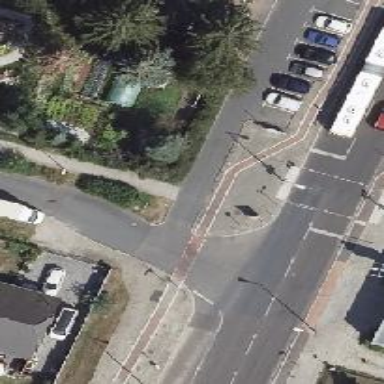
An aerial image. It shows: Road with "give way" sign.